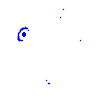
Particle: electron